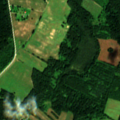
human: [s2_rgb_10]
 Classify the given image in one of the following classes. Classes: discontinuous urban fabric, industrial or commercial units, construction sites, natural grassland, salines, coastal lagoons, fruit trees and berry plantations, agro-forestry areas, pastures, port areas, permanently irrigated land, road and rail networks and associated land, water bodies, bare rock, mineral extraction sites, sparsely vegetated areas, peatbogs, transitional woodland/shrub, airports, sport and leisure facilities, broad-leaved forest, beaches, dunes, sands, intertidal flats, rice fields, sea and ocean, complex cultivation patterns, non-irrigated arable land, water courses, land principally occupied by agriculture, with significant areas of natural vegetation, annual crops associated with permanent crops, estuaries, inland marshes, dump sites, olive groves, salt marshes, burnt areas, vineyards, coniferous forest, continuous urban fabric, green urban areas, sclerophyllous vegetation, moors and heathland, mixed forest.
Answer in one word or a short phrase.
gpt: non-irrigated arable land, pastures, complex cultivation patterns, land principally occupied by agriculture, with significant areas of natural vegetation, mixed forest, transitional woodland/shrub